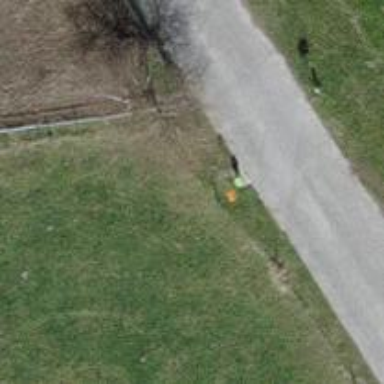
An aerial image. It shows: Aerial marker.